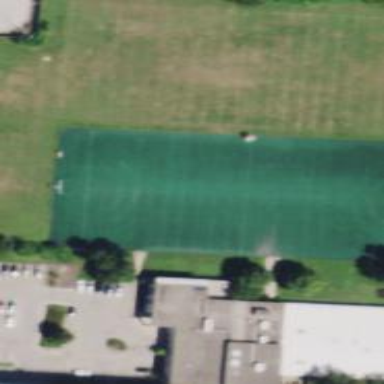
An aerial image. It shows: Sports centre dedicated to American football.